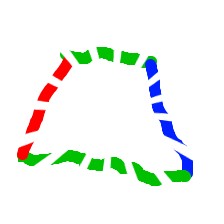
Shape: trapezoid